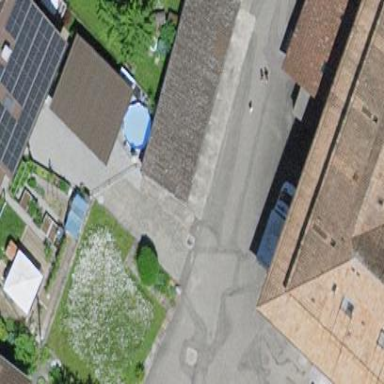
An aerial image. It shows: Garage building.